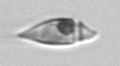
Label: Amphidinium